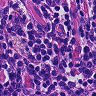
Metastatic tissue present: no